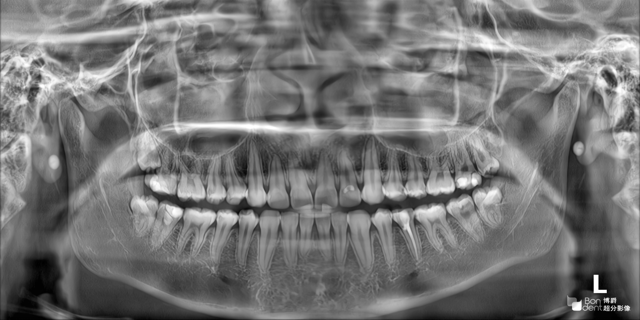
adult